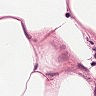
Metastatic tissue present: no